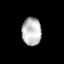
Tissue: lung
Cell type: Epithelial cells
Senescence score: 0.2356
Nuclear area (px): 533
Mean DAPI intensity: 187.34